Question: I am adding 'TextView' programmatically on 'LinearLayout' :

And then I 'click' on a 'TextView' and I pass 'IDs' and 'Texts' of TextView to another 'Activity' (With 'SharedPreferences').
But when I get data from 'SharedPreferences' in another activity and see data with 'Log' I just get the 'ID' and 'Value' bottommost 'TextView'.
(For example i just see the data of 'TextView_3').
But perhaps i had multiple 'TextView' on 'LinearLayout' and i click on 2nd 'TextView' or another 'TextView' but it just get me data of bottommost 'TextView'.
'''
public class ChatPage extends Activity {
TextView[] txt;
@Override
protected void onCreate(Bundle savedInstanceState) {
super.onCreate(savedInstanceState);
setContentView(R.layout.chat_page);
txt = new TextView[totalPersons];
for (int s = 0; s < listOfPersons.getLength(); s++) {
txt[s] = new TextView(ChatPage.this);
if (group.equals("Admin")) {
txt[s].setOnClickListener(new OnClickListener() {
@Override
public void onClick(View arg0) {
startActivity(new Intent(
ChatPage.this,
ConversationPage.class));
editor.putString("Adminid", id);
editor.putString("NameAdmin", name);
editor.commit();
}
});
}
if (group.equals("User")) {
txt[s].setOnClickListener(new OnClickListener() {
@Override
public void onClick(View arg0) {
startActivity(new Intent(
ChatPage.this,
ConversationPage.class));
editor.putString("Userid", id);
editor.putString("NameUser", name);
editor.commit();
}
});
}
}
}
}
'''
Another 'Activity' i get data :
'''
UserID = (shared.getString("Userid", "NULLID"));
UserNAME = (shared.getString("NameUser", "NULLNAME"));
IDAdmin = (shared.getString("Adminid", "NULL_idSharee"));
AdminName = (shared.getString("NameAdmin", "NULL_NameSharee"));
Log.i("test", "UserID " + UserID );
Log.i("test", "UserNAME " + UserNAME );
Log.i("test", "IDAdmin " + IDAdmin );
Log.i("test", "AdminName " + AdminName );
'''
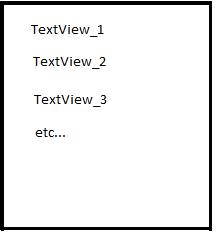
Answer: It's a java issue, you need to instantiate new class for each on click listener, you can't do in this way. create a private class in your code
'''
private class MyOnClickListener implements OnClickListener {
private final String mId;
public MyOnClickListener(String id) {
mId= id;
}
public void onClick(View v) {
Intent intent= new Intent(getApplicationContext(), ACtivity.class);
intent.putExtra("current_post_id", mId);
startActivity(intent);
}
}
'''
then
'''
textView.setOnClickListener(new MyOnClickListener(id));
'''